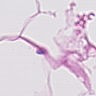
Metastatic tissue present: no